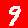
Digit: 9